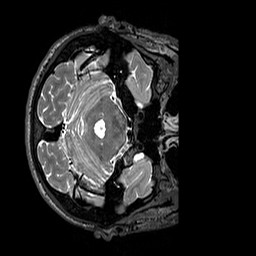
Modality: T2w
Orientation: axial
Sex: male
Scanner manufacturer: siemens
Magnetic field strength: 3 T
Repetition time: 3.2 s
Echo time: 0.409 s